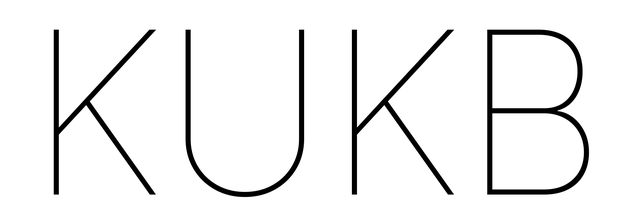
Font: Inter_Thin